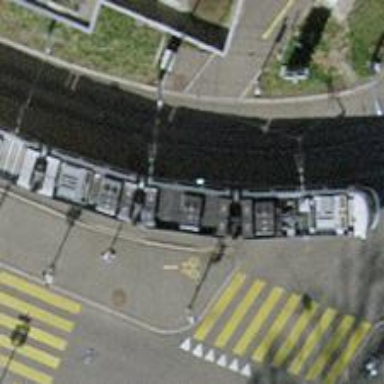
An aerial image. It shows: Tram crossing on the railway.